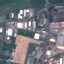
Land use / land cover class: Industrial